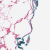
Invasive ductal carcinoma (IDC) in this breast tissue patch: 0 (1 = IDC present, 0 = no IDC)